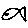
Label: fish